Question: I have a problem with 'UITableView', particularly with 'scrollToRowAtIndexPath'. Here we set a section-header-height and row-height respectively. Later on, when a keyboard is shown, I've resize the tableview and scroll to current involved cell using 'scrollToRowAtIndexPath'. The problem is, after trying 3 different type of positioning, only 'UITableViewScrollPositionTop' is positioned correctly while 'UITableViewScrollPositionMiddle' and 'UITableViewScrollPositionBottom' is misplaced. Here're the screenshots:

Like the images shown, the top positioning put the row at the top, while middle and bottom positioning is put at around 1 row up of the middle row (for both of them). This only happening in this view (it works fine on other view).
The tableview has fixed margin and flexible width/height (denoted by all marks are bright red in the IB).
I've try to check the origin point of the tableview, it stated 0,0. When I move the origin.y a few pixel, the tableview does move down that amount so this wasn't caused by tableview origin point.
I've using this code to get the indexPath before resizing (note that this works fine on other views):
'''
NSIndexPath *indexPath = [tblView indexPathForRowAtPoint:self.frame.origin];
//resize the tableview
[tblView scrollToRowAtIndexPath:indexPath atScrollPosition:UITableViewScrollPositionMiddle animated:YES];
'''
Any idea on why is this position shifting is happening?
Thanks in advance.
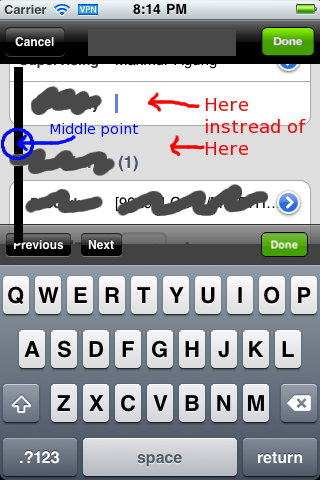
Answer: OK. Now I know the cause of this problem and I think I have to share it here since I'm asking here in the first place.
It's because the previous developer set the Content Insets Bottom of Scroll View Size of UITableView to 100 in the xib file (the default value should be 0 I think). This picture show where I found this property: